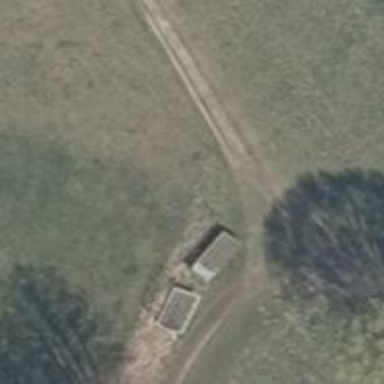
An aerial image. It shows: Grassy track with grade 5 track type.